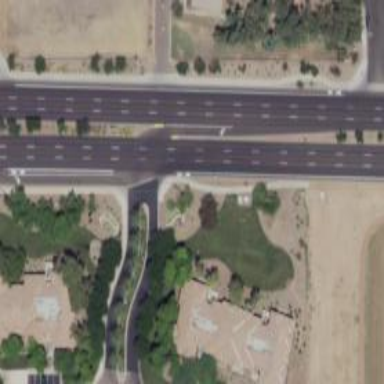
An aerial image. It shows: Asphalt road with secondary link designation.